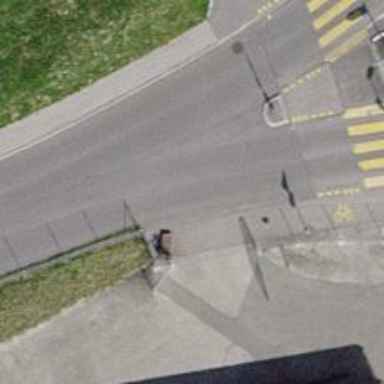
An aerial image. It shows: Unclassified road with asphalt surface. There is sidewalk on the left side.